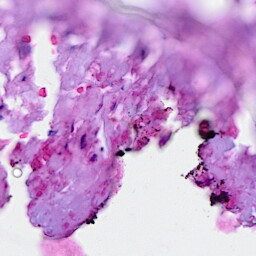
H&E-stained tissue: Breast